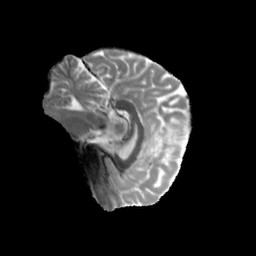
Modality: MD
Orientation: sagittal
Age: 27
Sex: female
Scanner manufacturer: siemens
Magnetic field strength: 6.98 T
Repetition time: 7.08 s
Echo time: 0.0756 s